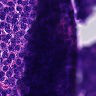
Metastatic tissue present: no